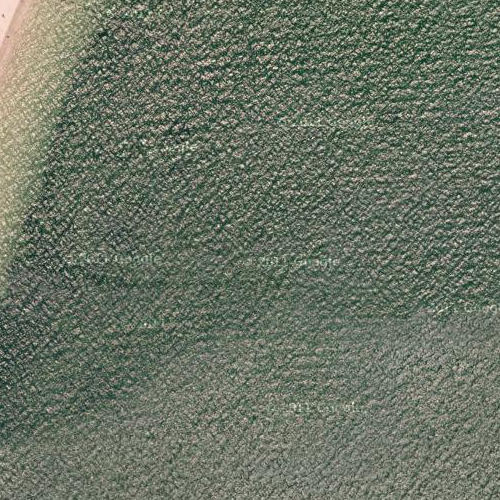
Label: sydney